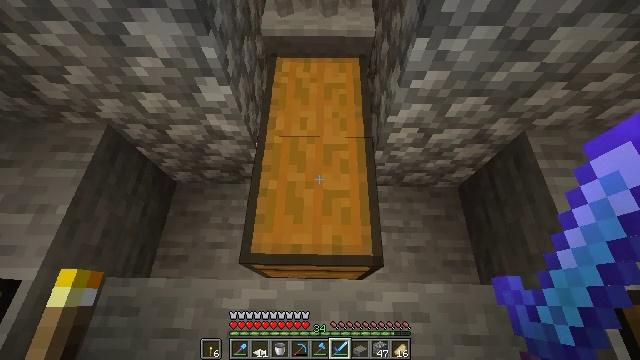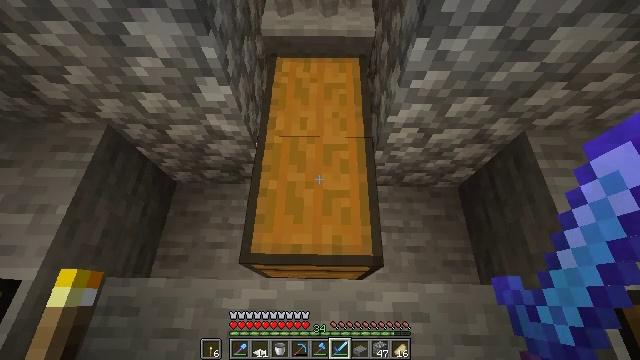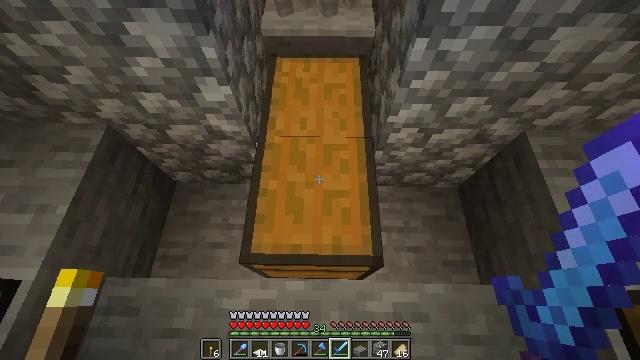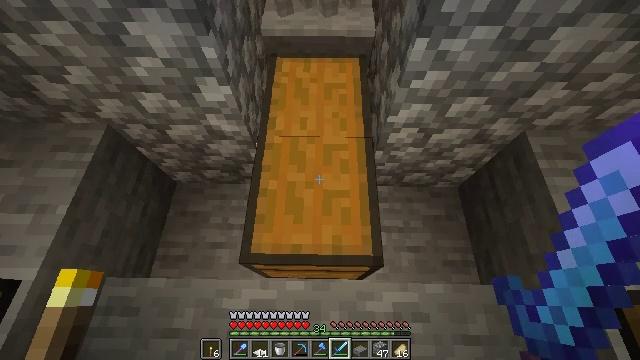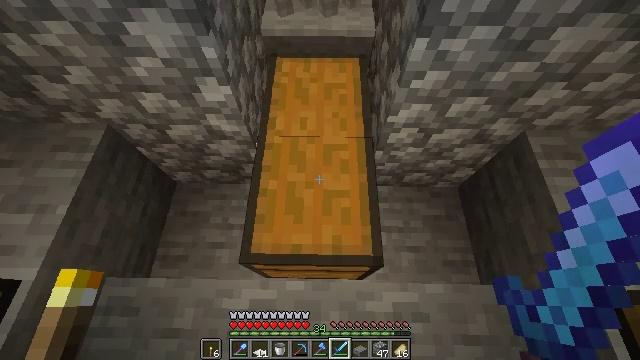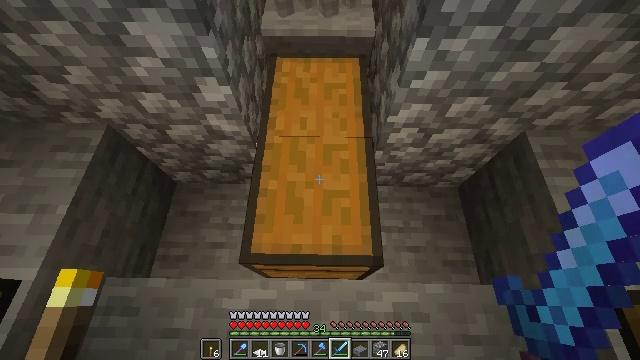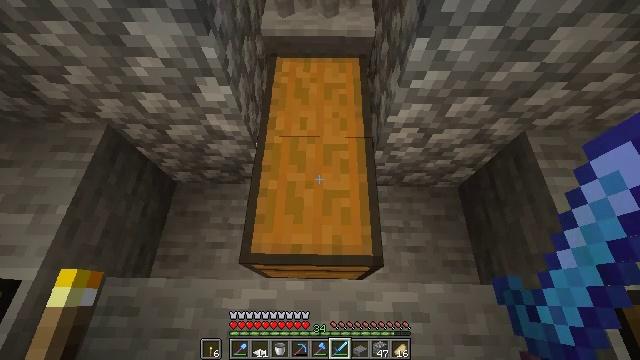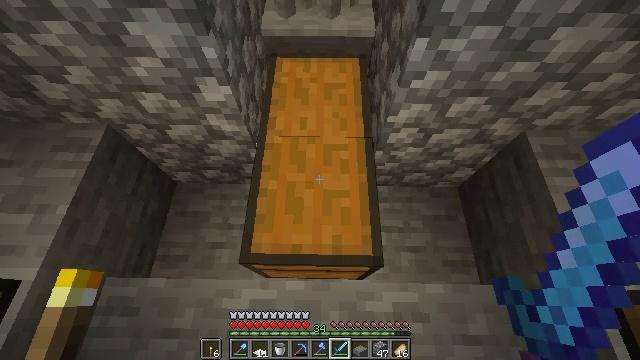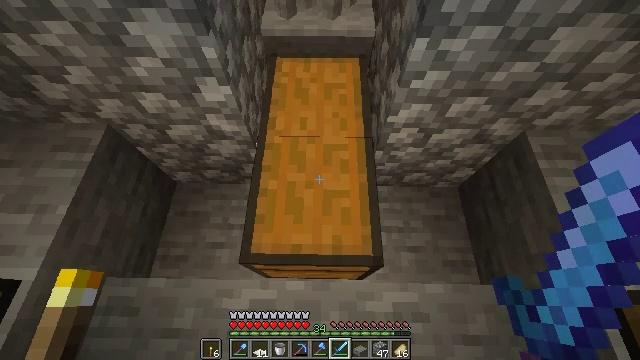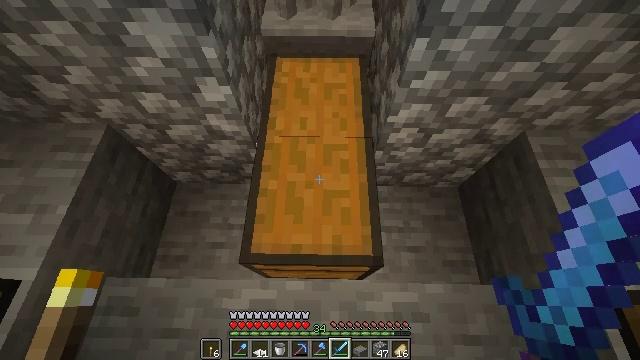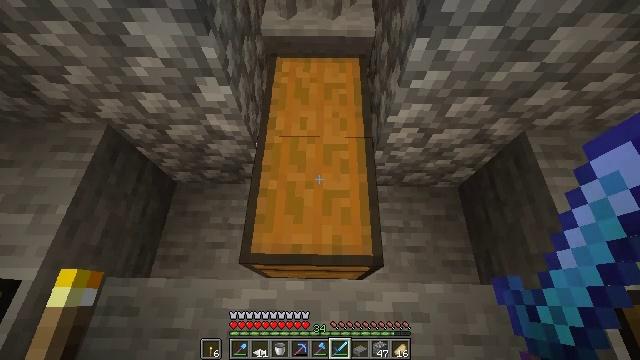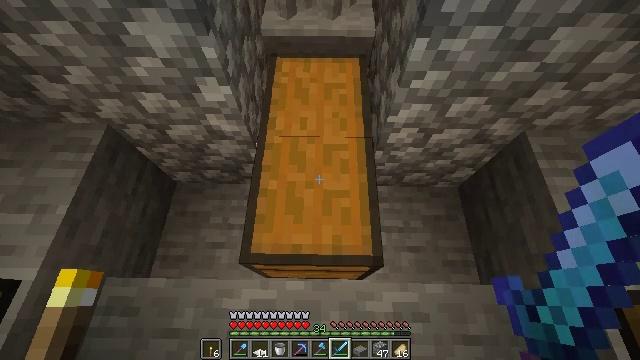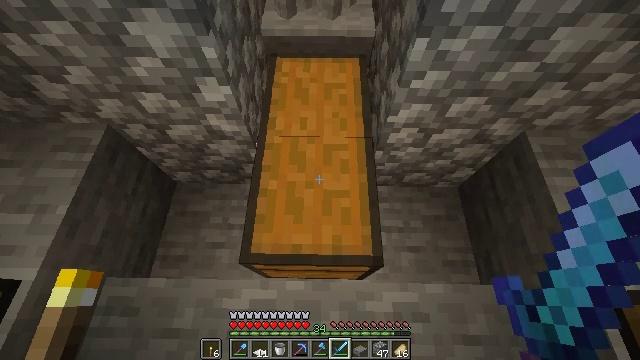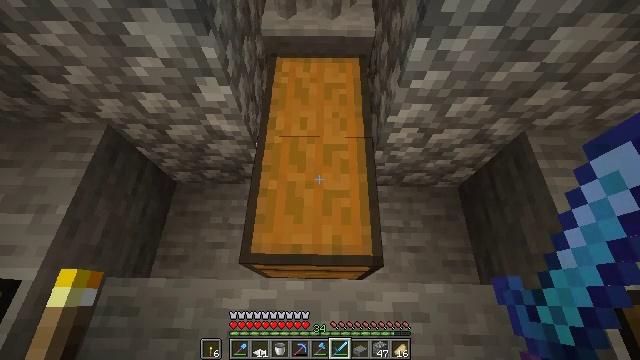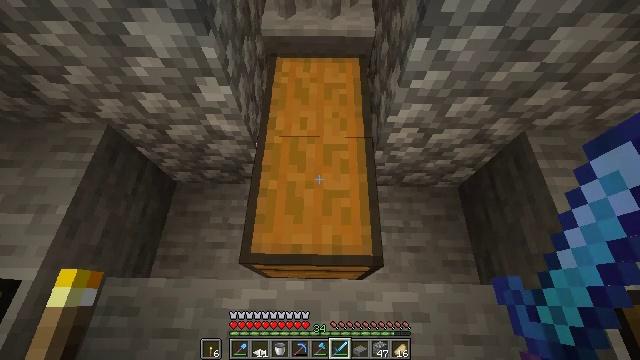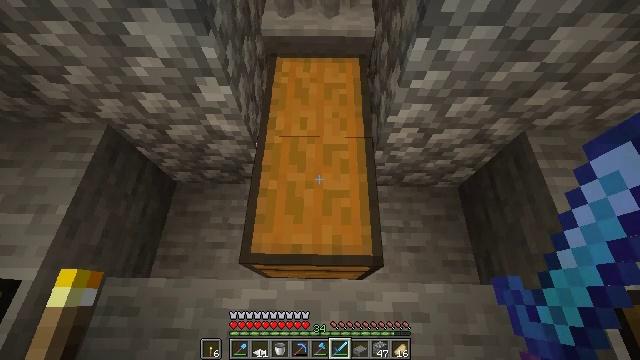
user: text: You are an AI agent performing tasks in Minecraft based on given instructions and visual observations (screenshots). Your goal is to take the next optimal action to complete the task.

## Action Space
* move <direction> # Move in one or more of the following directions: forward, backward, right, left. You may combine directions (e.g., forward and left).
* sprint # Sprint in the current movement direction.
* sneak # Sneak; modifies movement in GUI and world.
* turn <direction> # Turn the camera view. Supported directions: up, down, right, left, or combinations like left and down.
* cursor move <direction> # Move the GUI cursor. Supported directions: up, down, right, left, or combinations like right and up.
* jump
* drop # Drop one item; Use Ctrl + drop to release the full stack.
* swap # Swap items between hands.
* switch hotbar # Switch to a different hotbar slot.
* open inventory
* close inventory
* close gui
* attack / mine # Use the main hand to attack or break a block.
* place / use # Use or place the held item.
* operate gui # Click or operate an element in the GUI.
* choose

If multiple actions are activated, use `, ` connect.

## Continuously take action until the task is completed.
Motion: motion action
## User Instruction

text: Drop a diamond sword.
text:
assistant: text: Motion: no_op
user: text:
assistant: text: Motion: no_op
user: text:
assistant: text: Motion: no_op
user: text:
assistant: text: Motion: no_op
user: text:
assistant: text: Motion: no_op
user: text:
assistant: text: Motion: no_op
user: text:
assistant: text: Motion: no_op
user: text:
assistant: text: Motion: no_op
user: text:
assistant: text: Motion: no_op
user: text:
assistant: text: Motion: no_op
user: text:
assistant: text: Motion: no_op
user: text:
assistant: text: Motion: no_op
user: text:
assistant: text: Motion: no_op
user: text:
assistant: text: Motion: no_op
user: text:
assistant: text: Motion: no_op
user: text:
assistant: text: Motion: no_op
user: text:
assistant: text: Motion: no_op
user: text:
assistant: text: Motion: no_op
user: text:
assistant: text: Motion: no_op
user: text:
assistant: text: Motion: no_op
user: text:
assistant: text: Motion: no_op
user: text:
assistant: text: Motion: no_op
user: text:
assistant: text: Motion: no_op
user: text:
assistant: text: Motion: no_op
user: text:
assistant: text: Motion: no_op
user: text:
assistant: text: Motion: no_op
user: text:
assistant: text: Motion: no_op
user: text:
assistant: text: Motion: no_op
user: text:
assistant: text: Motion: no_op
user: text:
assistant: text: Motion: no_op